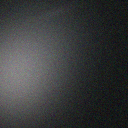
Screen state: off